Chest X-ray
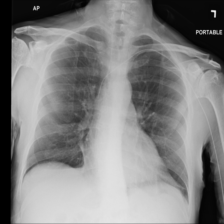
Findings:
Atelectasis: negative
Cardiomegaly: negative
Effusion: negative
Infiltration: negative
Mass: negative
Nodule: negative
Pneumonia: negative
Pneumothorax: negative
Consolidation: negative
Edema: negative
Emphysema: negative
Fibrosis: negative
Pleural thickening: negative
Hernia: negative